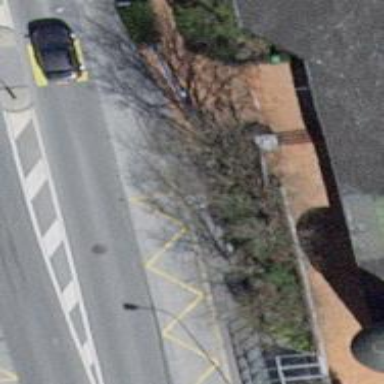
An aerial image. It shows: Bus stop with sheltered platform for public transport.